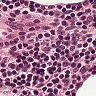
Metastatic tissue present: no